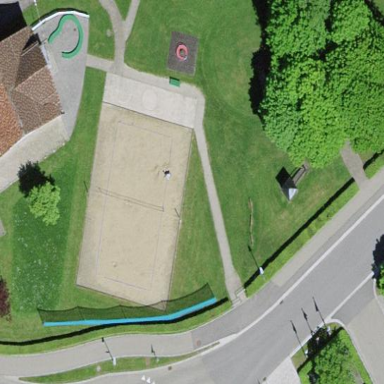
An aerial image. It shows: Sandy pitch designated for beach volleyball.